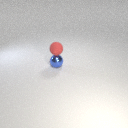
small red rubber sphere above small blue metal sphere